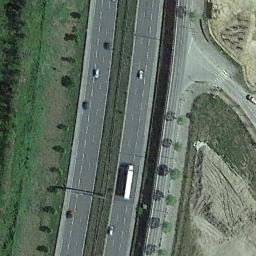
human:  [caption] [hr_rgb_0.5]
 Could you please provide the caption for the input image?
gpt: There was a lot of traffic on the motorway .

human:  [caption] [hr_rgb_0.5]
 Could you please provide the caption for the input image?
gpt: There are large green lawns around two parallel freeways and one intersection, With several cars on the freeway .

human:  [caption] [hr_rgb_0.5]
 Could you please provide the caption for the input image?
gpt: The freeway goes through the grass with some cars .

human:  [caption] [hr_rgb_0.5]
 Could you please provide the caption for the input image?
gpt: Two straight freeways with a intersection go through the lawn and some cars are driving on freeways .

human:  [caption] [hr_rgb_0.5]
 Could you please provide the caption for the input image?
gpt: There are green belts along the freeway with several cars .